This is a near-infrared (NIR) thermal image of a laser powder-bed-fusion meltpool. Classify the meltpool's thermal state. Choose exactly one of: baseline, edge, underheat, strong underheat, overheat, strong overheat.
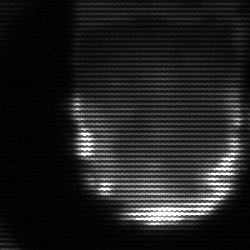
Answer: baseline